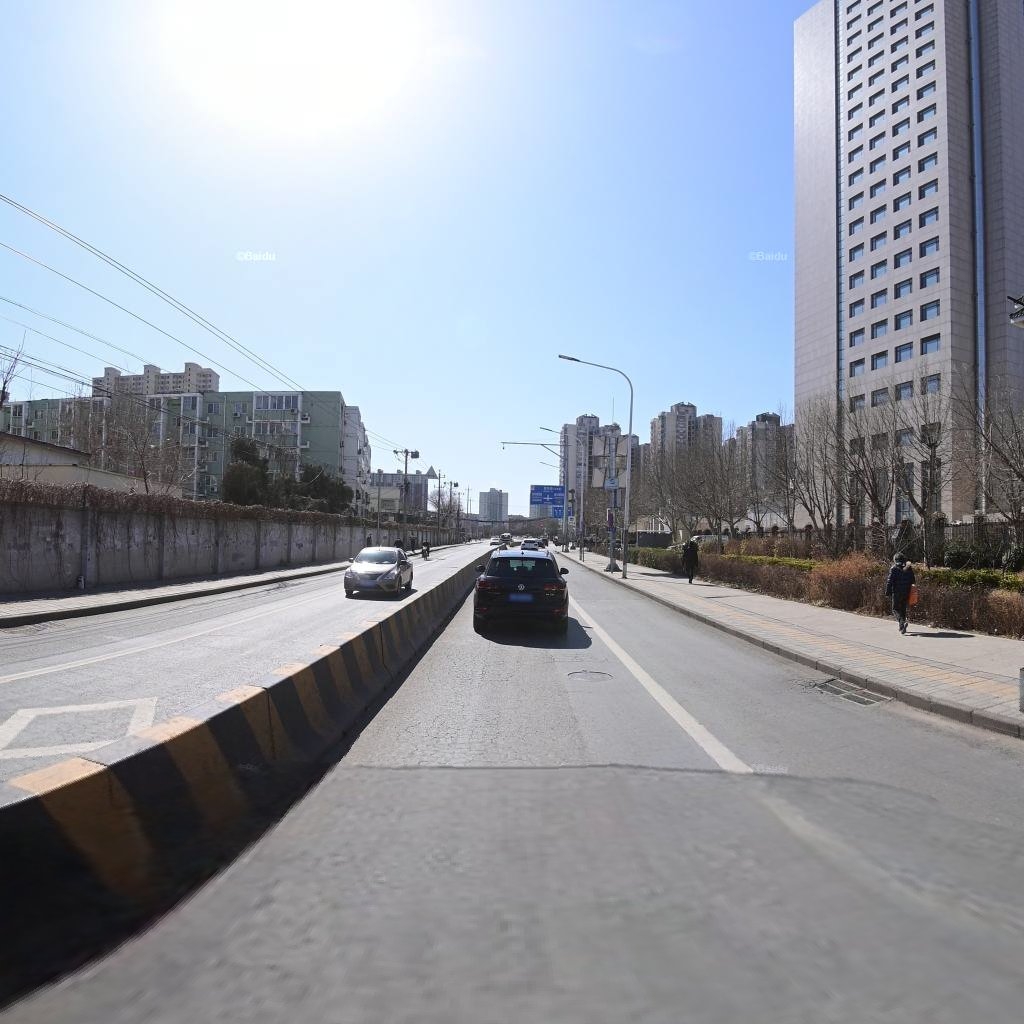
Region: Haidian
Road damage annotations: alligator crack, manhole cover